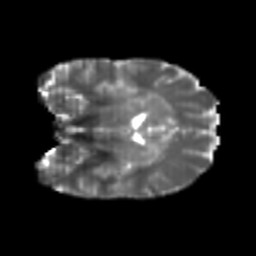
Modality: T2w
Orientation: coronal
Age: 23
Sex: female
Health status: healthy
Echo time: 0.074 s